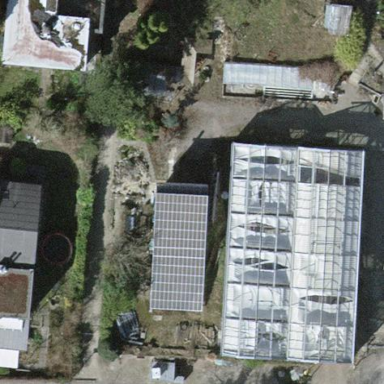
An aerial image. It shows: Greenhouse.